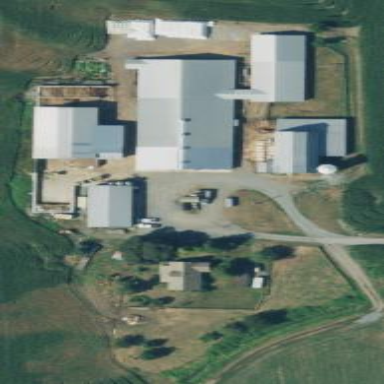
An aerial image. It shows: Farmyard area.